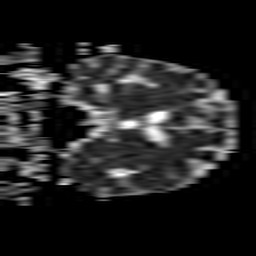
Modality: ADC
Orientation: coronal
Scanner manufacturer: philips
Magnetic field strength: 1.5 T
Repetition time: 3.393 s
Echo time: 0.06922 s